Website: apple
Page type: billing-address
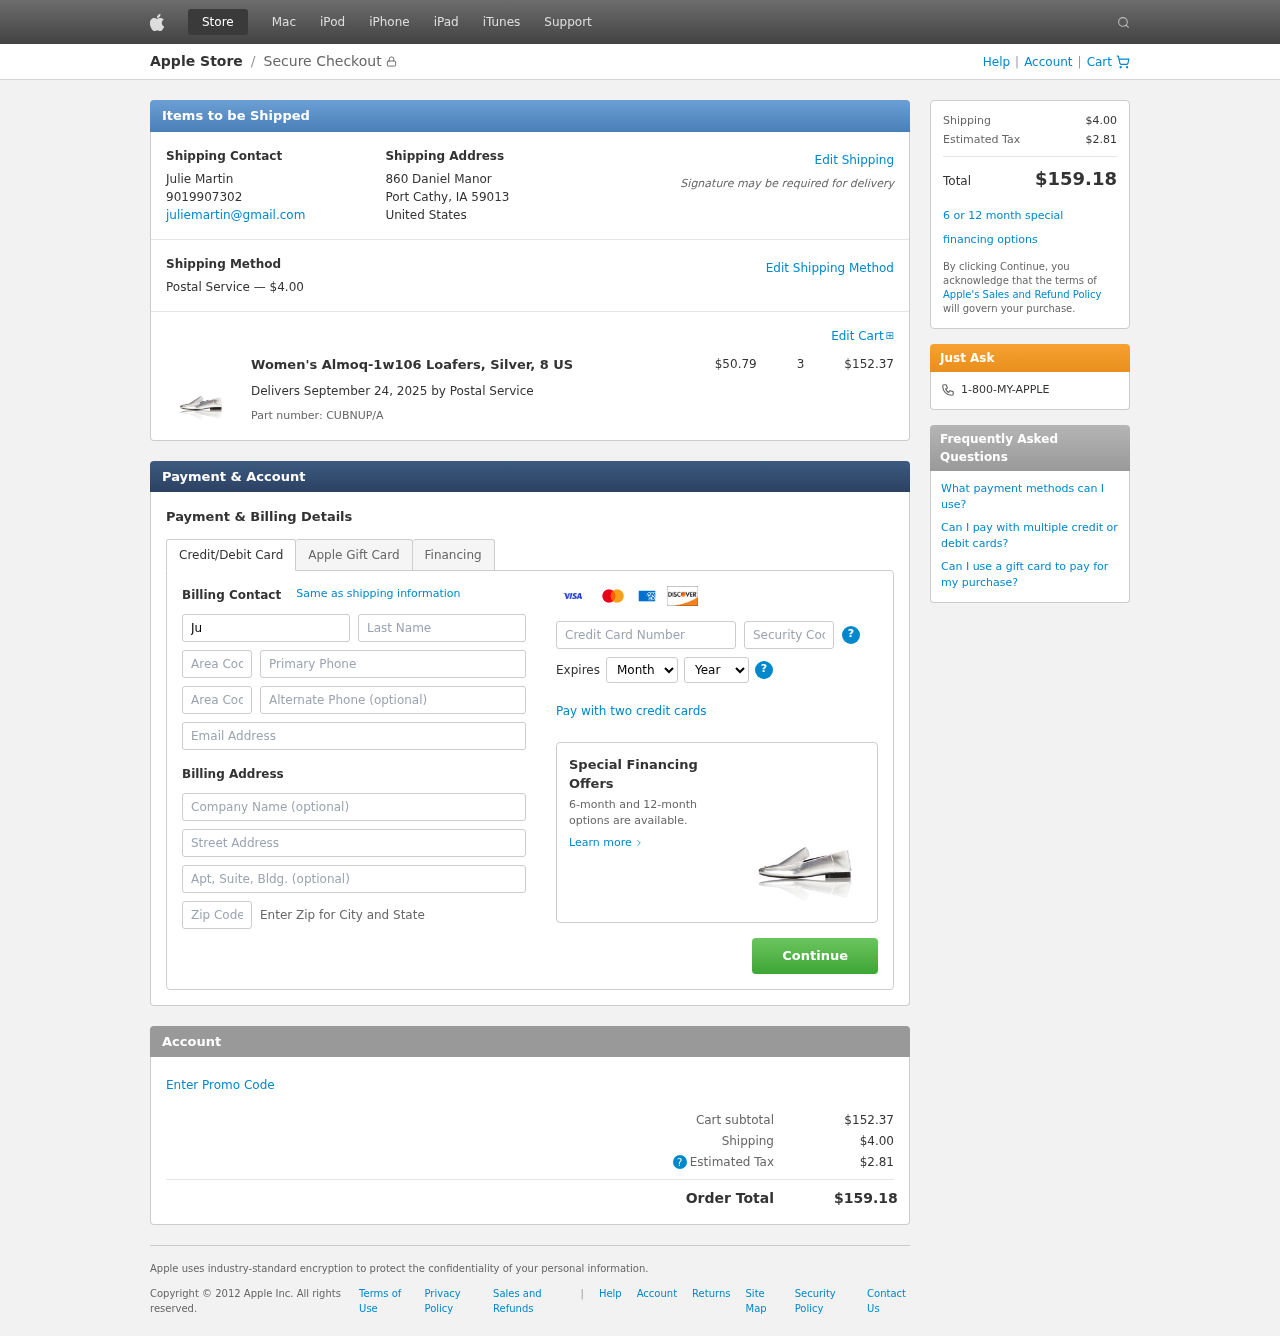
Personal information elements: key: PII_CARD_CVV
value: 330
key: PII_CARD_EXPIRY_MONTH
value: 12
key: PII_CARD_EXPIRY_YEAR
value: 28
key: PII_CARD_NUMBER
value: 2716 0992 2884 0792
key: PII_CITY_STATE_ZIP
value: Port Cathy, IA 59013
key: PII_COMPANY
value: Brewer Inc
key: PII_COUNTRY
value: United States
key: PII_EMAIL
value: juliemartin@gmail.com
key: PII_FIRSTNAME
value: Julie
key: PII_FULLNAME
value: Julie Martin
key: PII_LASTNAME
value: Martin
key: PII_PHONE
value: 9019907302
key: PII_PHONE_AREA
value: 901
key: PII_POSTCODE2
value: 40143
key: PII_STREET
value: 860 Daniel Manor
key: PII_STREET2
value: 511 Gardner Ports
Product elements: key: PRODUCT1_NAME
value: Women's Almoq-1w106 Loafers, Silver, 8 US
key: PRODUCT1_PRICE
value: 50.79
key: PRODUCT1_QUANTITY
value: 3
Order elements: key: ORDER_SHIPPING_COST
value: $4.00
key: ORDER_SUBTOTAL
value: $152.37
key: ORDER_DELIVERY_DATE
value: September 24, 2025
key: ORDER_PART_NUMBER
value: CUBNUP/A
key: ORDER_TAX
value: $2.81
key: ORDER_TOTAL
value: $159.18